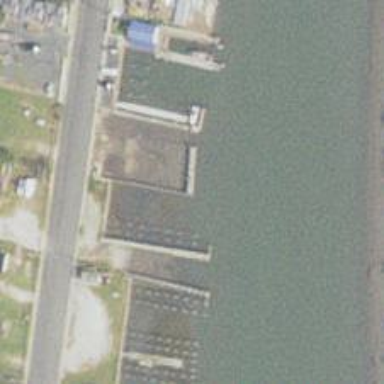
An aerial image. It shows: Breakwater structure.